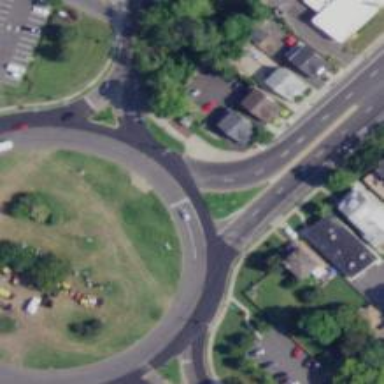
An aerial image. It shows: Roundabout on primary highway.